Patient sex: M
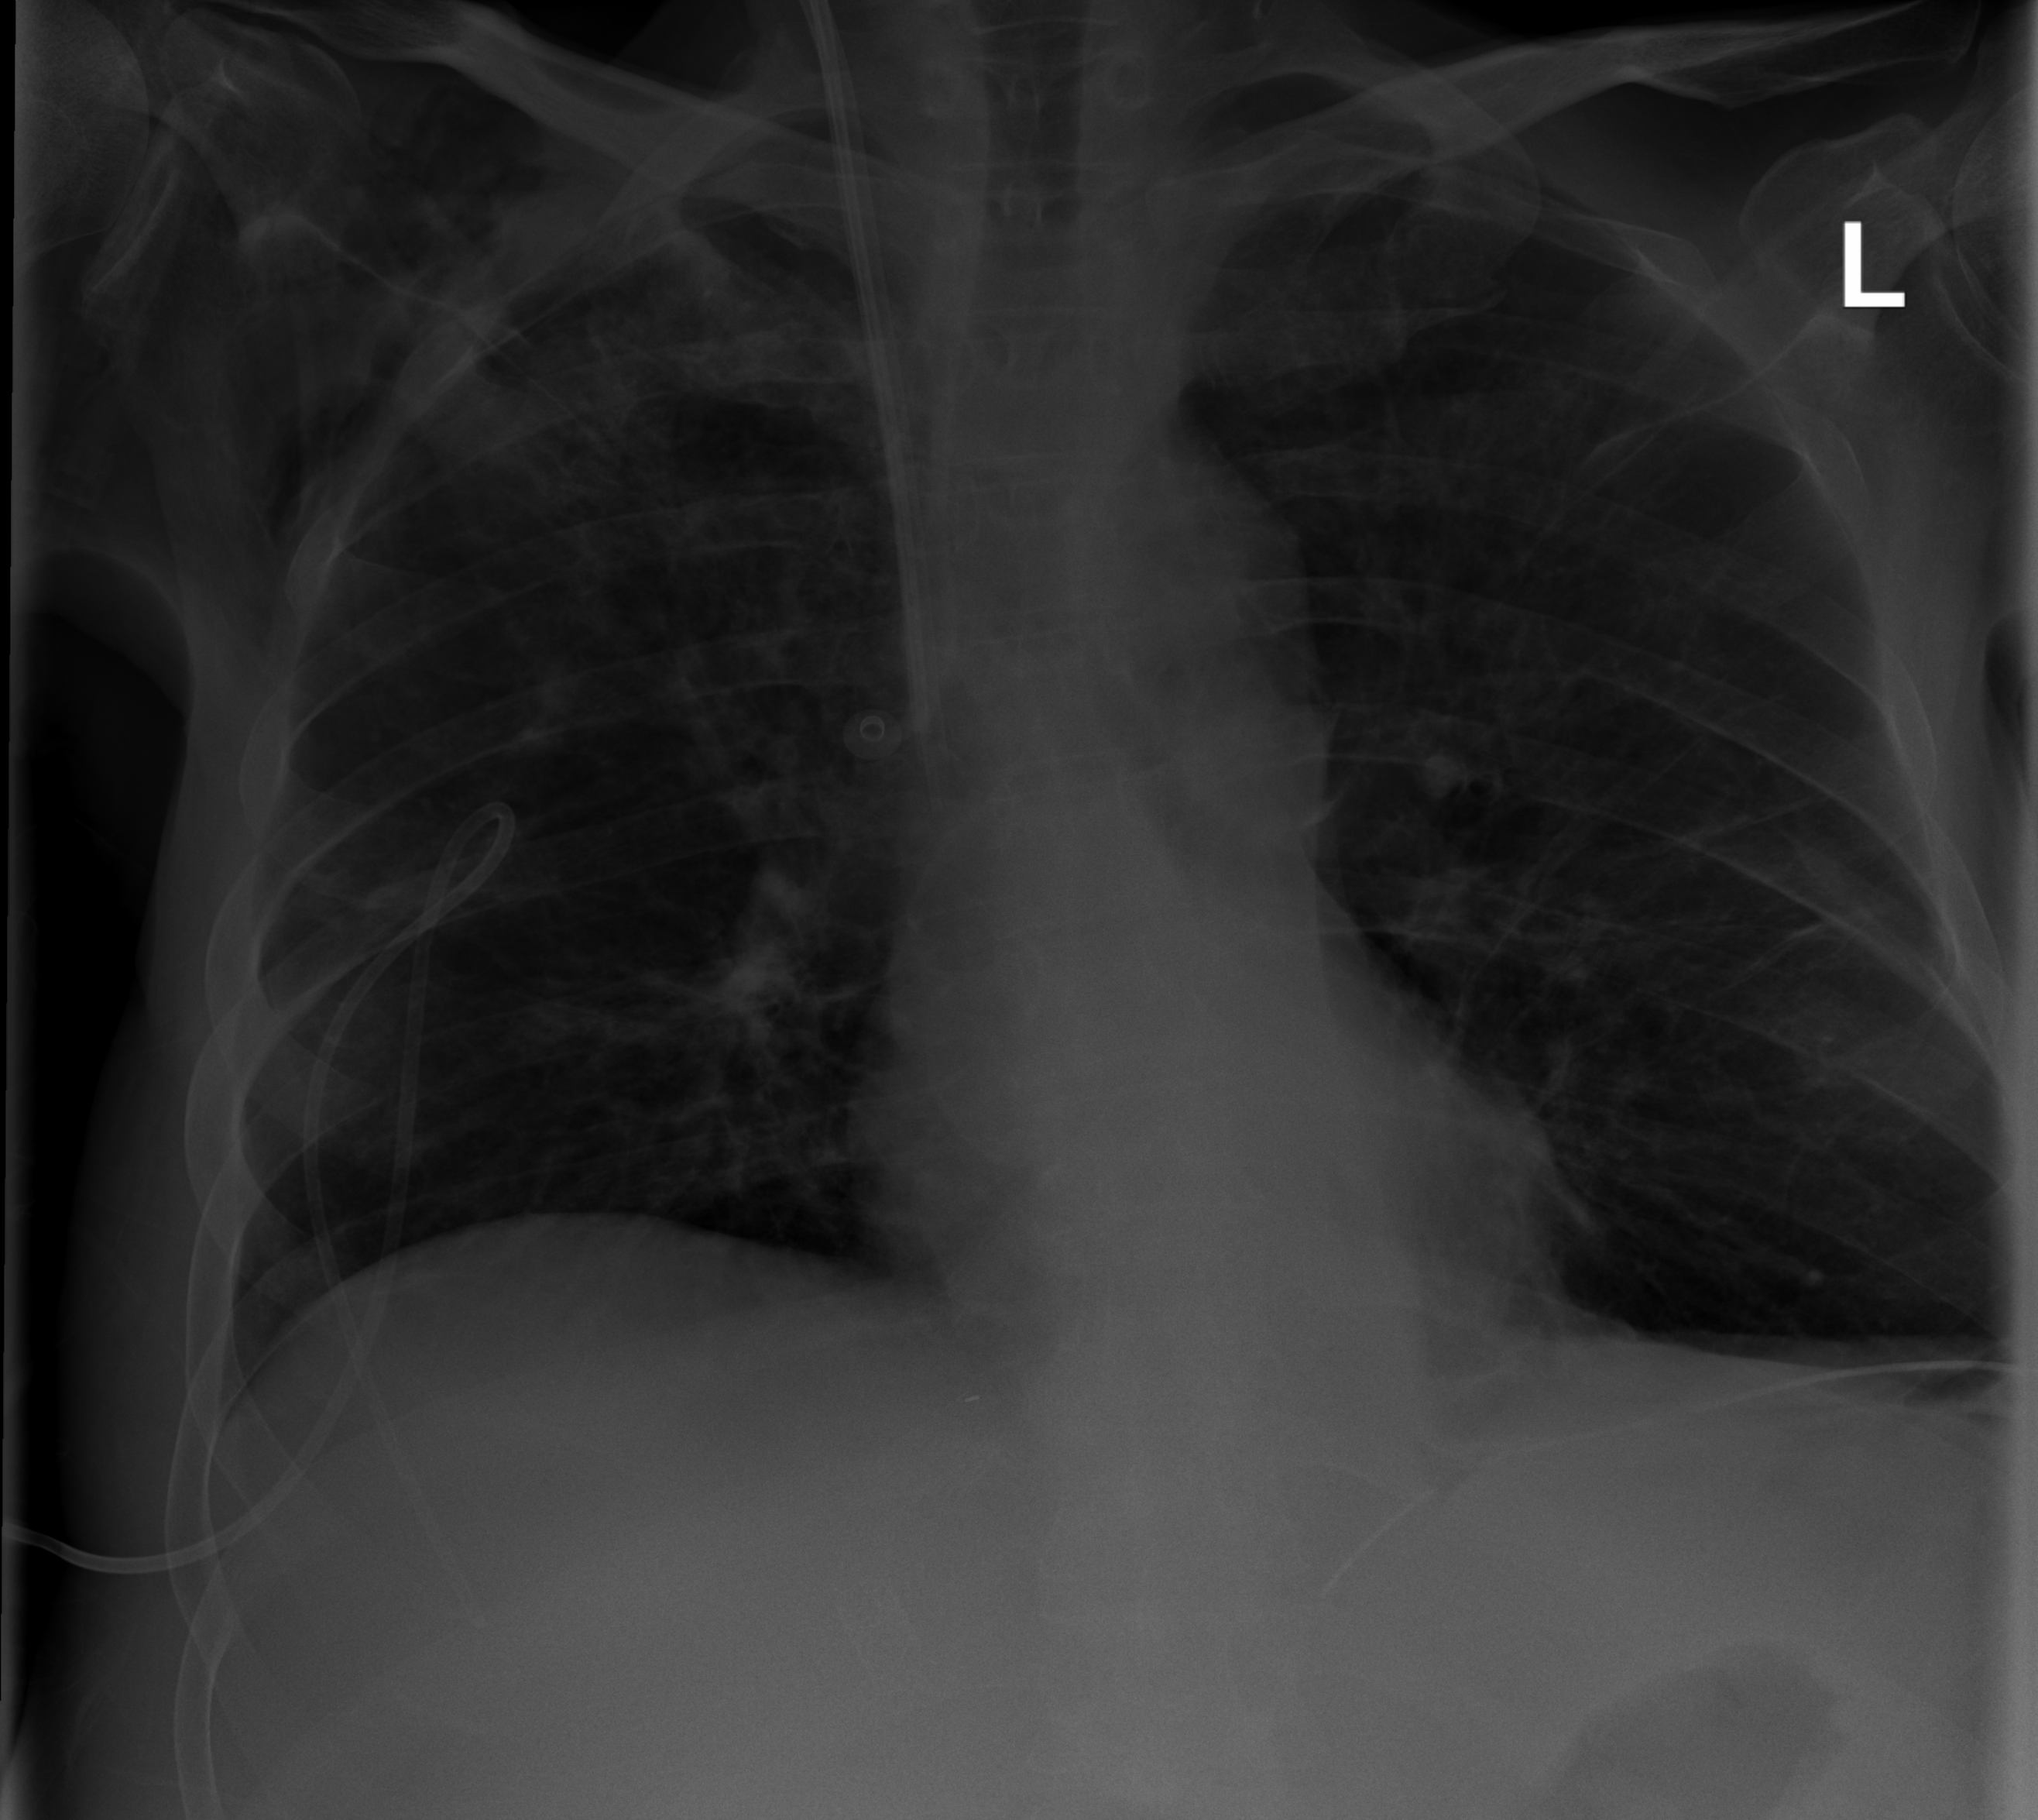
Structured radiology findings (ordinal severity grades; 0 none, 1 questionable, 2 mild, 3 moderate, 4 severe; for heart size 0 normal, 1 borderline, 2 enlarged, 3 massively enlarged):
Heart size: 0
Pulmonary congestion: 0
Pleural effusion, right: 1
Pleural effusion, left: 0
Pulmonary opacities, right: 0
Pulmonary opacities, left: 0
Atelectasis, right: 2
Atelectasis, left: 2